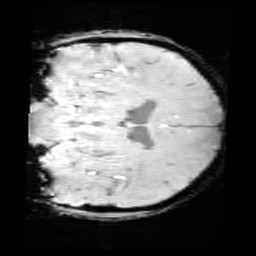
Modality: SWI
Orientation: coronal
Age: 11
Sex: male
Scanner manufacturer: siemens
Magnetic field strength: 3 T
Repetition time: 0.027 s
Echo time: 0.02 s